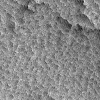
Atmospheric dust classification: not_dusty